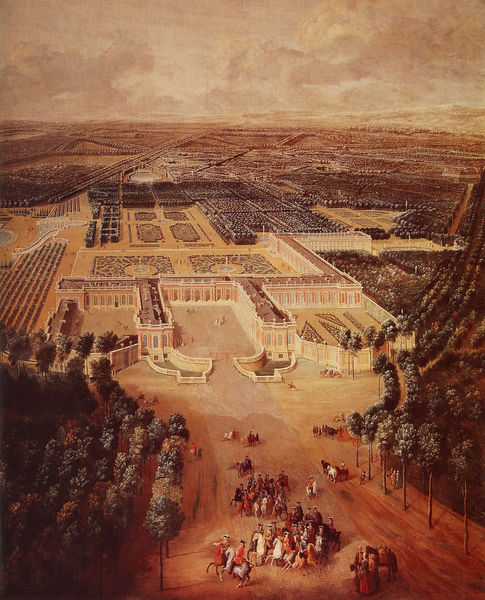
Titel: Versailles, Gemälde, Vogelperspektive
Künstler: Pierre-Denis Martin
Institution: Versailles, Musée National de Versailles et de Trianon
Schlagwörter: gemälde, himmel, bäume, landschaft, menschen, stadt, park, rot, schloss, weg, architektur, barock, horizont, natur, wege, land, wald, pferde, reiter, garten, vedute, allee, monochrom, hof, vogelperspektive, kaiser, könig, symmetrie, innenhof, palast, bürger, jagdgesellschaft, vogelschau, versailles, versaille, zivilisation, bürgerschaft, eversailles